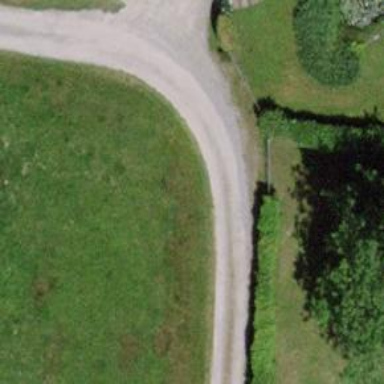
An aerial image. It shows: Unpaved service road.